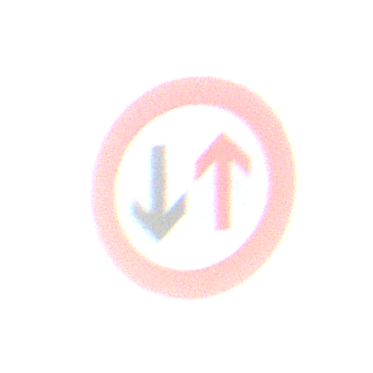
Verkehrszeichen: VorrangDesGegenverkehrs
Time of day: SunriseSunset
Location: Outdoor (Nature)
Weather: PartlyCloudy
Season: NotSpecified
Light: Natural